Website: home-depot
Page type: delivery-shipping
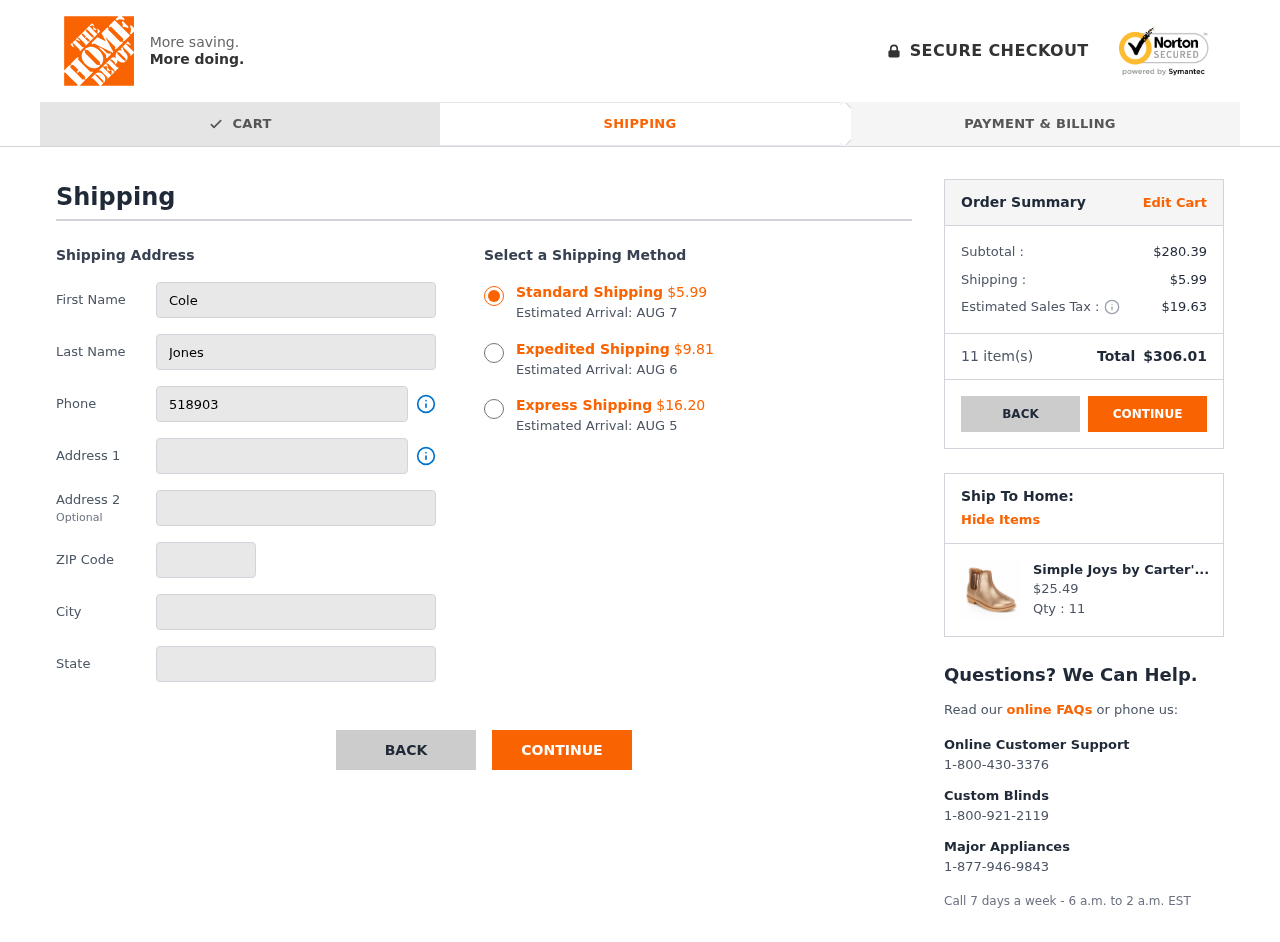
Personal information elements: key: PII_CITY
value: West William
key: PII_FIRSTNAME
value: Cole
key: PII_LASTNAME
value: Jones
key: PII_PHONE
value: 5189030208
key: PII_POSTCODE
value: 54391
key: PII_STATE
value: Illinois
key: PII_STREET
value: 70189 Kevin Dale Suite 343
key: PII_STREET2
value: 41008 Sabrina Underpass Apt. 343
Product elements: key: PRODUCT1_NAME
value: Simple Joys by Carter's Baby Girls' Ella Bootie Chelsea Boot, Tan, 6 M US Toddler
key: PRODUCT1_PRICE
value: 25.49
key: PRODUCT1_QUANTITY
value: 11
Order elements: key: ORDER_SHIPPING_COST_STANDARD
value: $5.99
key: ORDER_DELIVERY_DATE
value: AUG 7
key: ORDER_SHIPPING_COST_EXPEDITED
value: $9.81
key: ORDER_DELIVERY_DATE_EXPEDITED
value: AUG 6
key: ORDER_SHIPPING_COST_EXPRESS
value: $16.20
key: ORDER_DELIVERY_DATE_EXPRESS
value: AUG 5
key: ORDER_SUBTOTAL
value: $280.39
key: ORDER_SHIPPING_COST
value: $5.99
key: ORDER_TAX
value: $19.63
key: ORDER_NUM_ITEMS
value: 11
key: ORDER_TOTAL
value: $306.01